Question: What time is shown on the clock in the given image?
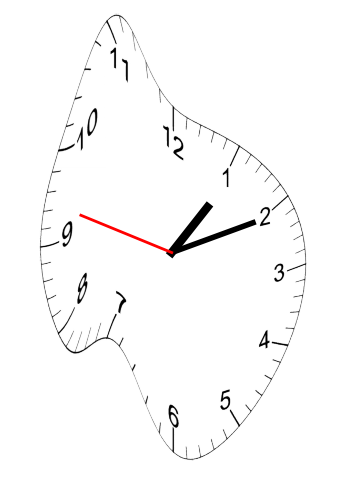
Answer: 01:10:47